Question: I have 3 custom cells to be displayed in one tableview of 50 rows.
I found a reference which satisfies my need at
<URL>
It seems it gets complicated to create objects for cells.
As per my need 3 cells do same functionality but views are different,
can we use a factory pattern to build cells?
Is there any implementation for this kind of pattern?
'''
- (UITableViewCell *)tableView:(UITableView *)tableView cellForRowAtIndexPath:(NSIndexPath *)indexPath
{
// I would like to create object some like this
CustomCell *cell = factory.getCell("customCell1", tableView);
}
'''
I have the class diagram for custom cells.

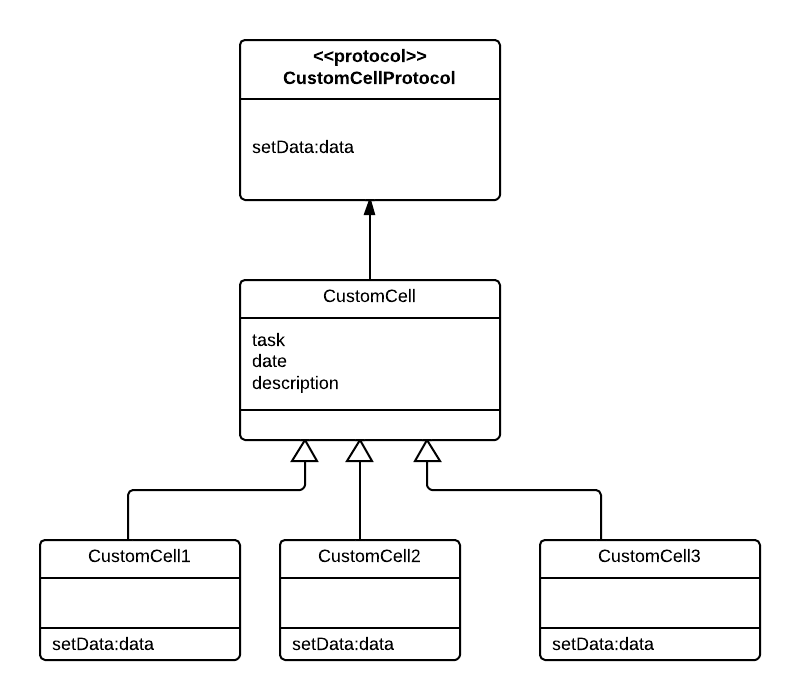
Answer: '''
- (UITableViewCell *)tableView:(UITableView *)tableView cellForRowAtIndexPath:(NSIndexPath *)indexPath
{
UITableViewCell<CustomCellProtocol> *cell = [factory getCellForIndexPath:indexPath tableView:tableView];
// Getting data for the current row from your datasource
id data = self.tableData[indexPath.row];
[cell setData:data];
return cell;
}
'''
// Your Factory class.
'''
- (UITableViewCell<CustomCellProtocol> *)getCellForIndexPath:(NSIndexPath *)indexPath tableView:(UITableView *)tableView
{
UITableViewCell<CustomCellProtocol> *cell;
NSString *cellNibName;
if (condition1) {
cellNibName = @"CustomCell1"; //Name of nib for 1st cell
} else if (condition2) {
cellNibName = @"CustomCell2"; //Name of nib for 2nd cell
} else {
cellNibName = @"CustomCell3"; //Name of nib for 3th cell
}
cell = [tableView dequeueReusableCellWithIdentifier:cellNibName];
if (!cell) {
UINib *cellNib = [UINib nibWithNibName:cellNibName bundle:nil];
[tableView registerNib:cellNib forCellReuseIdentifier:cellNibName];
cell = [tableView dequeueReusableCellWithIdentifier:cellNibName];
}
return cell;
}
'''